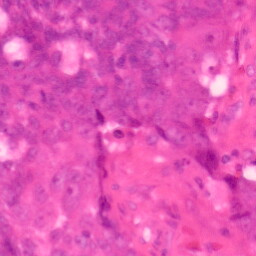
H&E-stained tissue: Colon